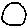
Label: circle